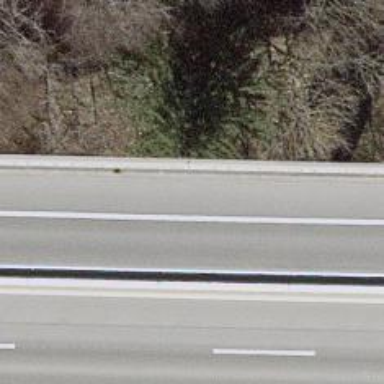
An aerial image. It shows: Trunk road bridge.